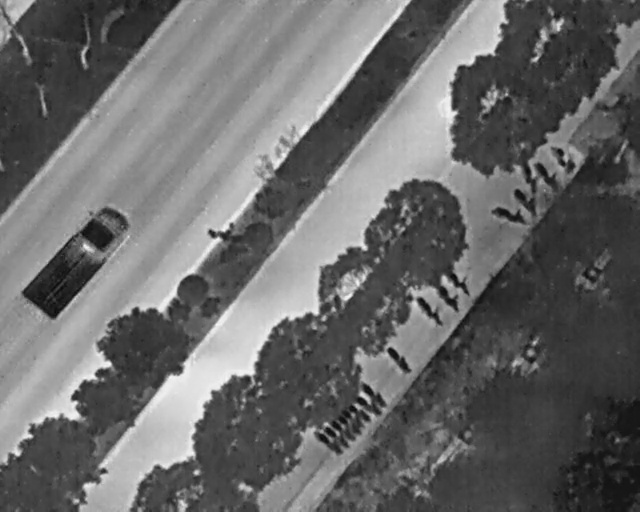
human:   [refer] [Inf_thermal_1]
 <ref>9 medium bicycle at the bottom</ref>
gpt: <box>[[61, 66, 63, 73, 48], [57, 73, 59, 80, 43], [56, 75, 58, 82, 35], [55, 77, 57, 83, 39], [54, 79, 55, 84, 39], [53, 80, 55, 85, 39], [52, 81, 54, 86, 39], [51, 81, 53, 88, 39], [50, 83, 52, 89, 39]]</box>

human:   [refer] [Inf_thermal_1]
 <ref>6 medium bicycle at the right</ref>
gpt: <box>[[85, 29, 90, 32, 143], [82, 32, 88, 35, 143], [79, 37, 85, 40, 146], [76, 40, 82, 43, 111], [70, 51, 72, 58, 48], [68, 54, 71, 61, 48]]</box>